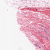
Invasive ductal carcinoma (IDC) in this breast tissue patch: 0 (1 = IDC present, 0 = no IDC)